Field crop: maize
Growth stage: 2
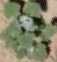
Species: chenopodium